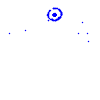
Particle: pion